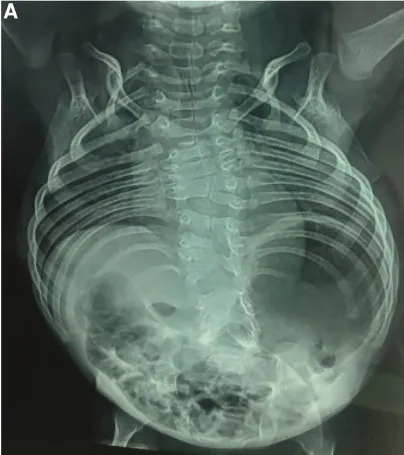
(A) Anteroposterior x-rays view showing the multiple vertebral defects and the "crab-like" aspect of the rib cage.
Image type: radiology (x_ray)